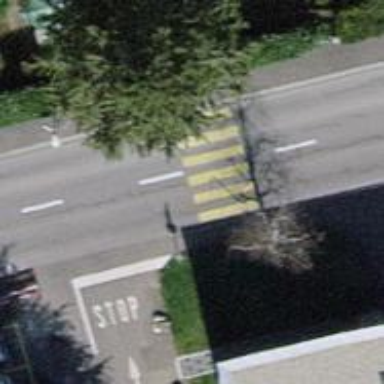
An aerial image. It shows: Asphalt sidewalk.